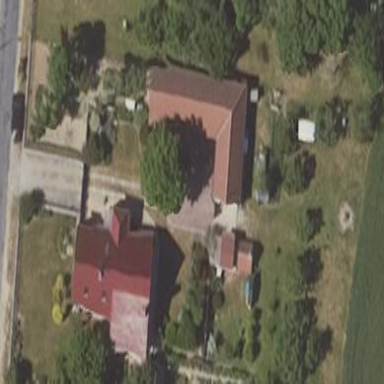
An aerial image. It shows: Shed.